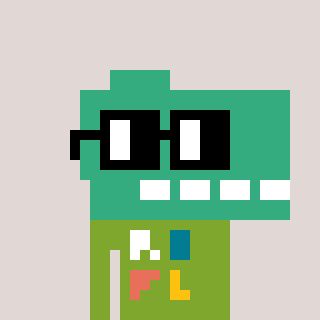
a pixel art character with square black glasses, a dino-shaped head and a slimegreen-colored body on a warm background